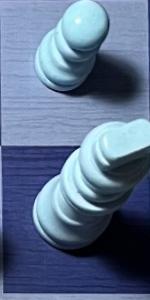
Label: King_White